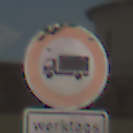
Verkehrszeichen: VerbotFuerKraftfahrzeugeUeberDreiKommaFuenfTonnen
Zusatzzeichen unten: ZeitangabenMitBeschraenkungAufWochentage7
Umgebung: Outdoor, Suburban
Tageszeit: Midday
Wetter: PartlyCloudy
Licht: Natural
Jahreszeit: NotSpecified
Kontrast: HighContrast